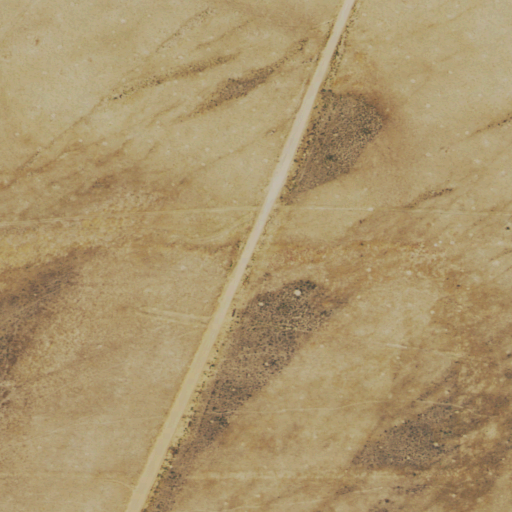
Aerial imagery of depression(s) in Colorado named Sheephead Basin containing grassland and shrub